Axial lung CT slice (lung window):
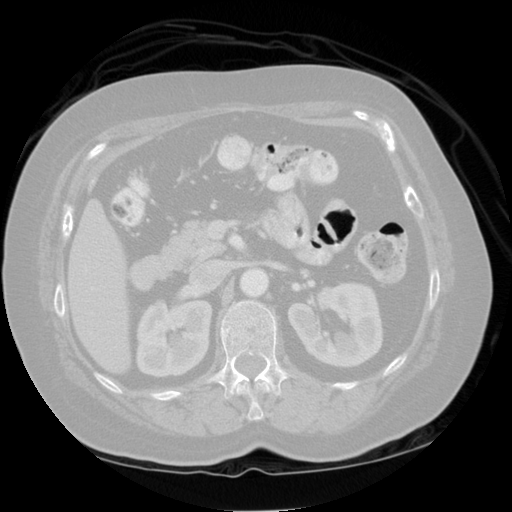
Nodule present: no